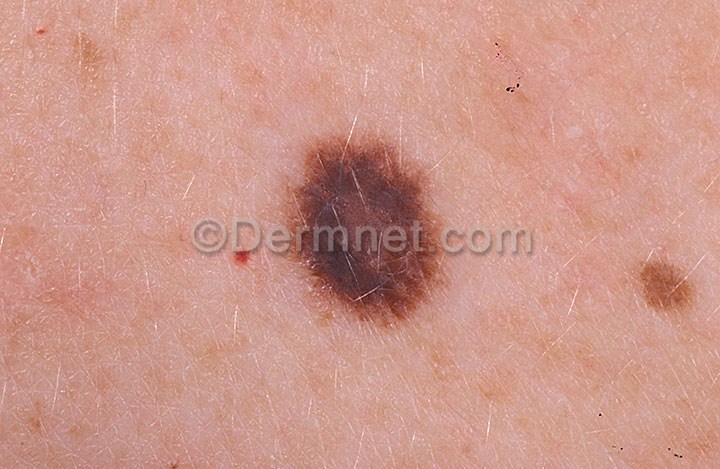
Disease: Melanoma Skin Cancer Nevi and Moles